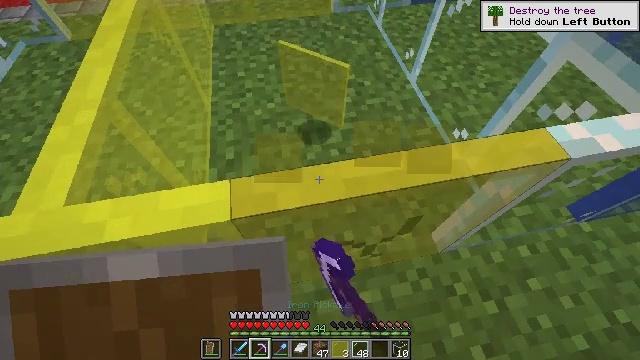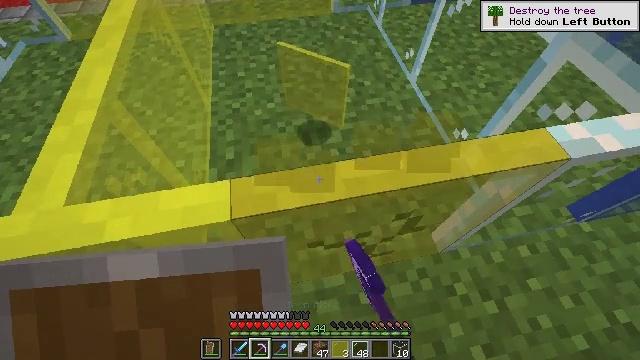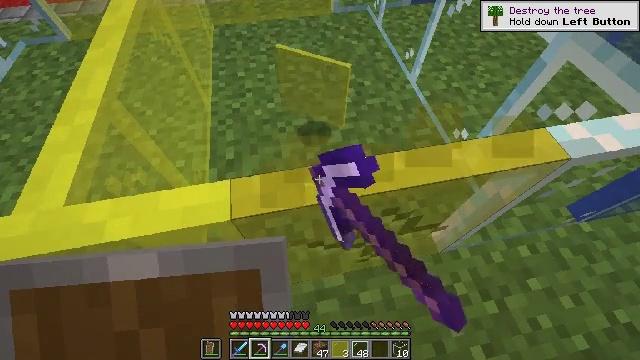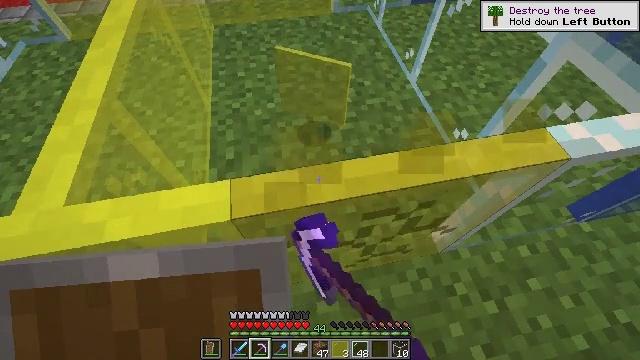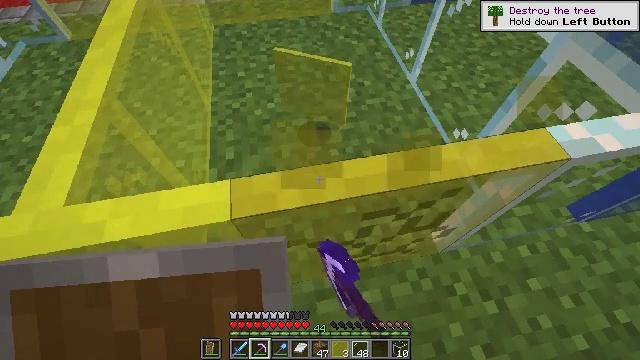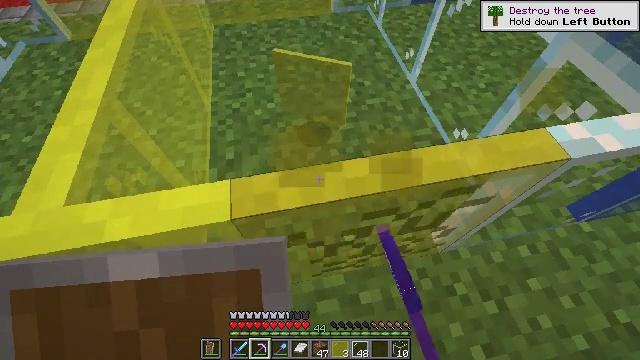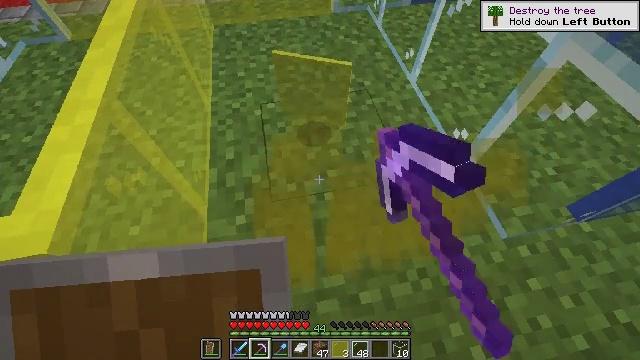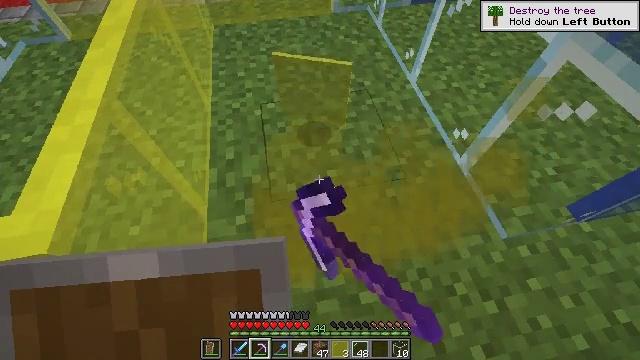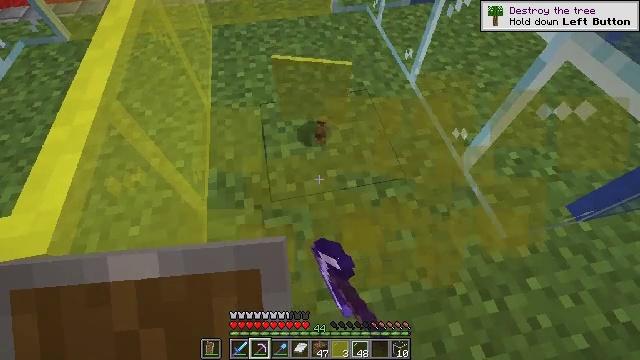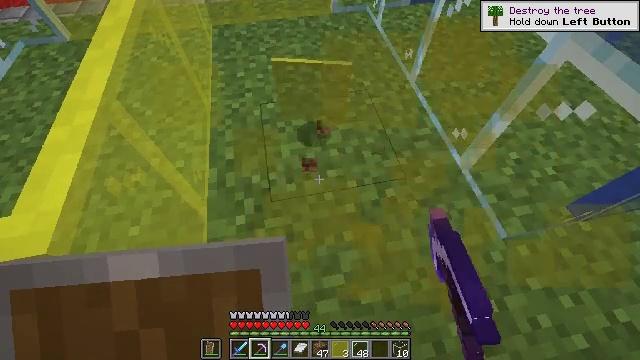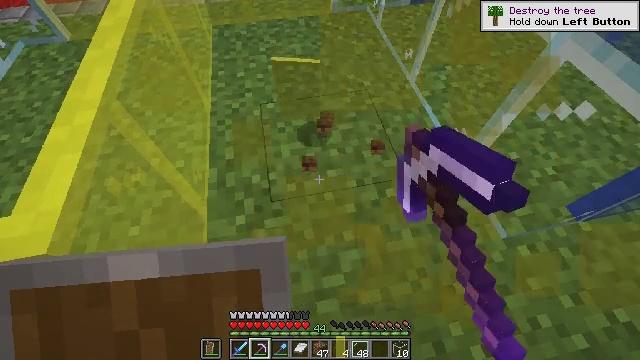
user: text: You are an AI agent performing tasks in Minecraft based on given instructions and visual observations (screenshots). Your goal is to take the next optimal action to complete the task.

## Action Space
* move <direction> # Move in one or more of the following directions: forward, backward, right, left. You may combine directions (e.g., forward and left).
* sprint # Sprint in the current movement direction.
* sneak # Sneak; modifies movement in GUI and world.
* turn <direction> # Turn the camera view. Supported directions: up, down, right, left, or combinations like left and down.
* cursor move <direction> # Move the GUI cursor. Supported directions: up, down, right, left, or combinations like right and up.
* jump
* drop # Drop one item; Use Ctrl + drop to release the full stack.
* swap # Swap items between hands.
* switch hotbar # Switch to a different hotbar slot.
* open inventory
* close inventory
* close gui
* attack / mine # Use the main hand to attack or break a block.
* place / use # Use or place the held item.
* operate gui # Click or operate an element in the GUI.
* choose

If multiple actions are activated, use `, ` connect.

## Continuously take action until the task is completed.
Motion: motion action
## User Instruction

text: Attack the yellow stained glass pane to break it.
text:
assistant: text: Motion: attack / mine
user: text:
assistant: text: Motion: attack / mine
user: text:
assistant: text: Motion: attack / mine
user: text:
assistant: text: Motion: attack / mine
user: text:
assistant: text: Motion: attack / mine
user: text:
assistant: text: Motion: attack / mine
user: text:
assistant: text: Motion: attack / mine
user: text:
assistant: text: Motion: attack / mine
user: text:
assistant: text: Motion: attack / mine
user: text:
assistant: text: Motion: attack / mine
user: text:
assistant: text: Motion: attack / mine